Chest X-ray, AP view. Patient: 31 years old, sex M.
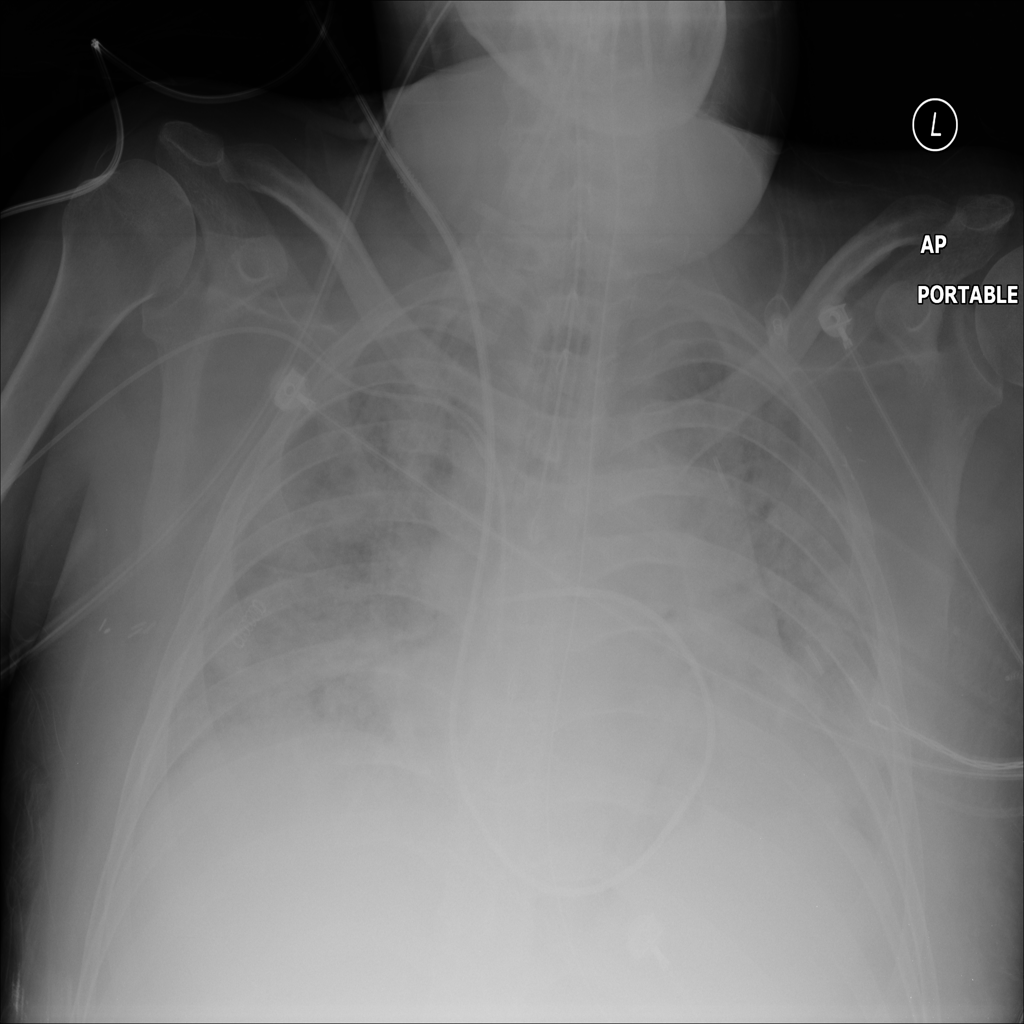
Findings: No Finding